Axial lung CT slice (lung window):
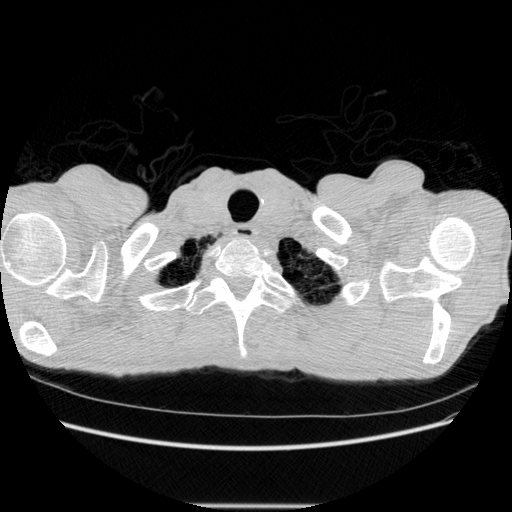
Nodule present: no